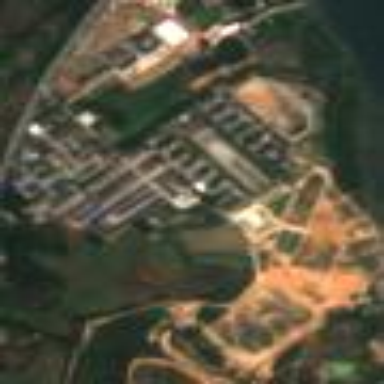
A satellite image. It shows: Military base.